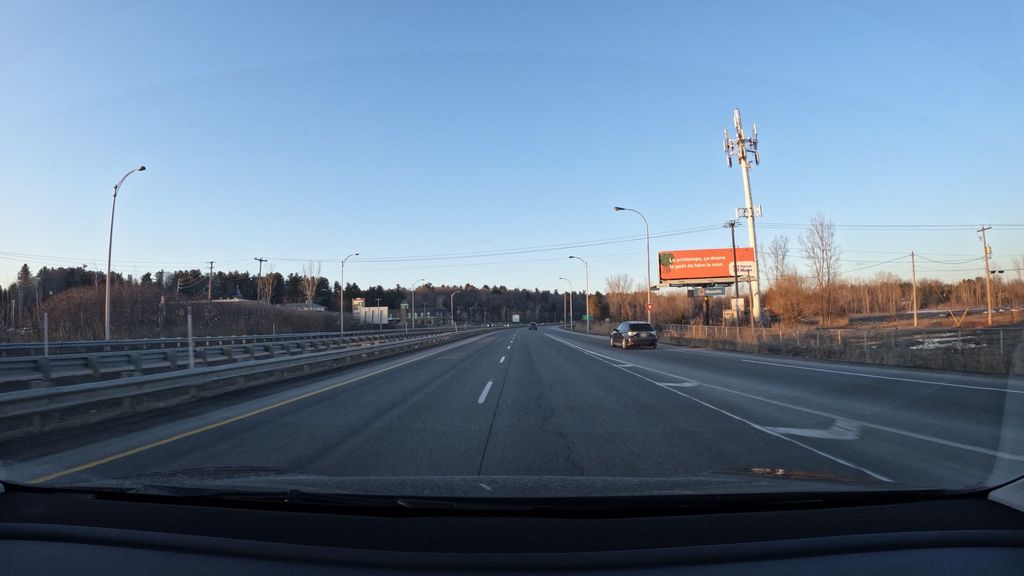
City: montreal